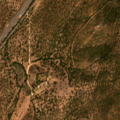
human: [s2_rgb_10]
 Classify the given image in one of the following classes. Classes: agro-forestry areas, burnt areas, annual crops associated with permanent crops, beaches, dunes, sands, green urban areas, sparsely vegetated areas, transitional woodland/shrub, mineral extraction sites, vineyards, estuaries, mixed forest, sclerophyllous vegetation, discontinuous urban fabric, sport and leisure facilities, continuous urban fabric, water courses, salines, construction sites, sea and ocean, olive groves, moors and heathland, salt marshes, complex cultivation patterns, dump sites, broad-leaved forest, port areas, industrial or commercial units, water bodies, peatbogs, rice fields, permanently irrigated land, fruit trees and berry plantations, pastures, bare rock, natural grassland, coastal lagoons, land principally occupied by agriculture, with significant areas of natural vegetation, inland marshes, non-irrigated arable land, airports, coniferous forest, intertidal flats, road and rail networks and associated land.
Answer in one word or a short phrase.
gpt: agro-forestry areas